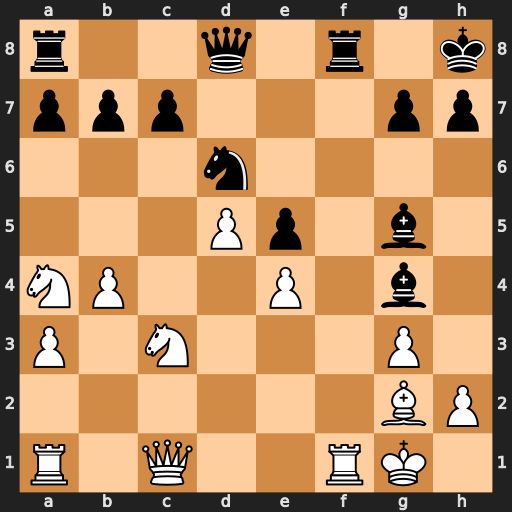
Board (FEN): r2q1r1k/ppp3pp/3n4/3Pp1b1/NP2P1b1/P1N3P1/6BP/R1Q2RK1
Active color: w
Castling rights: -
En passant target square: -
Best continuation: Rxf8+ Qxf8 Qxg5